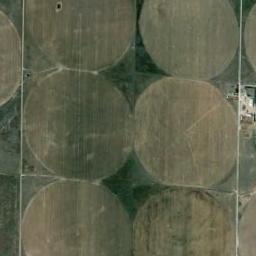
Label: circular_farmland